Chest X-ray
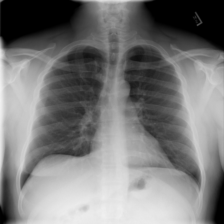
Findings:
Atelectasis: negative
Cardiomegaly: negative
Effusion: negative
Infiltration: negative
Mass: negative
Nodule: negative
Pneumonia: negative
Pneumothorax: negative
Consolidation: negative
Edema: negative
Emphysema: negative
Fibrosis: negative
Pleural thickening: negative
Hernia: negative